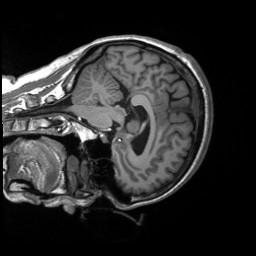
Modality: T1w
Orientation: sagittal
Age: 52
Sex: female
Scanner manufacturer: siemens
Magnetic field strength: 3 T
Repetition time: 2.53 s
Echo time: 0.00219 s